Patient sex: M
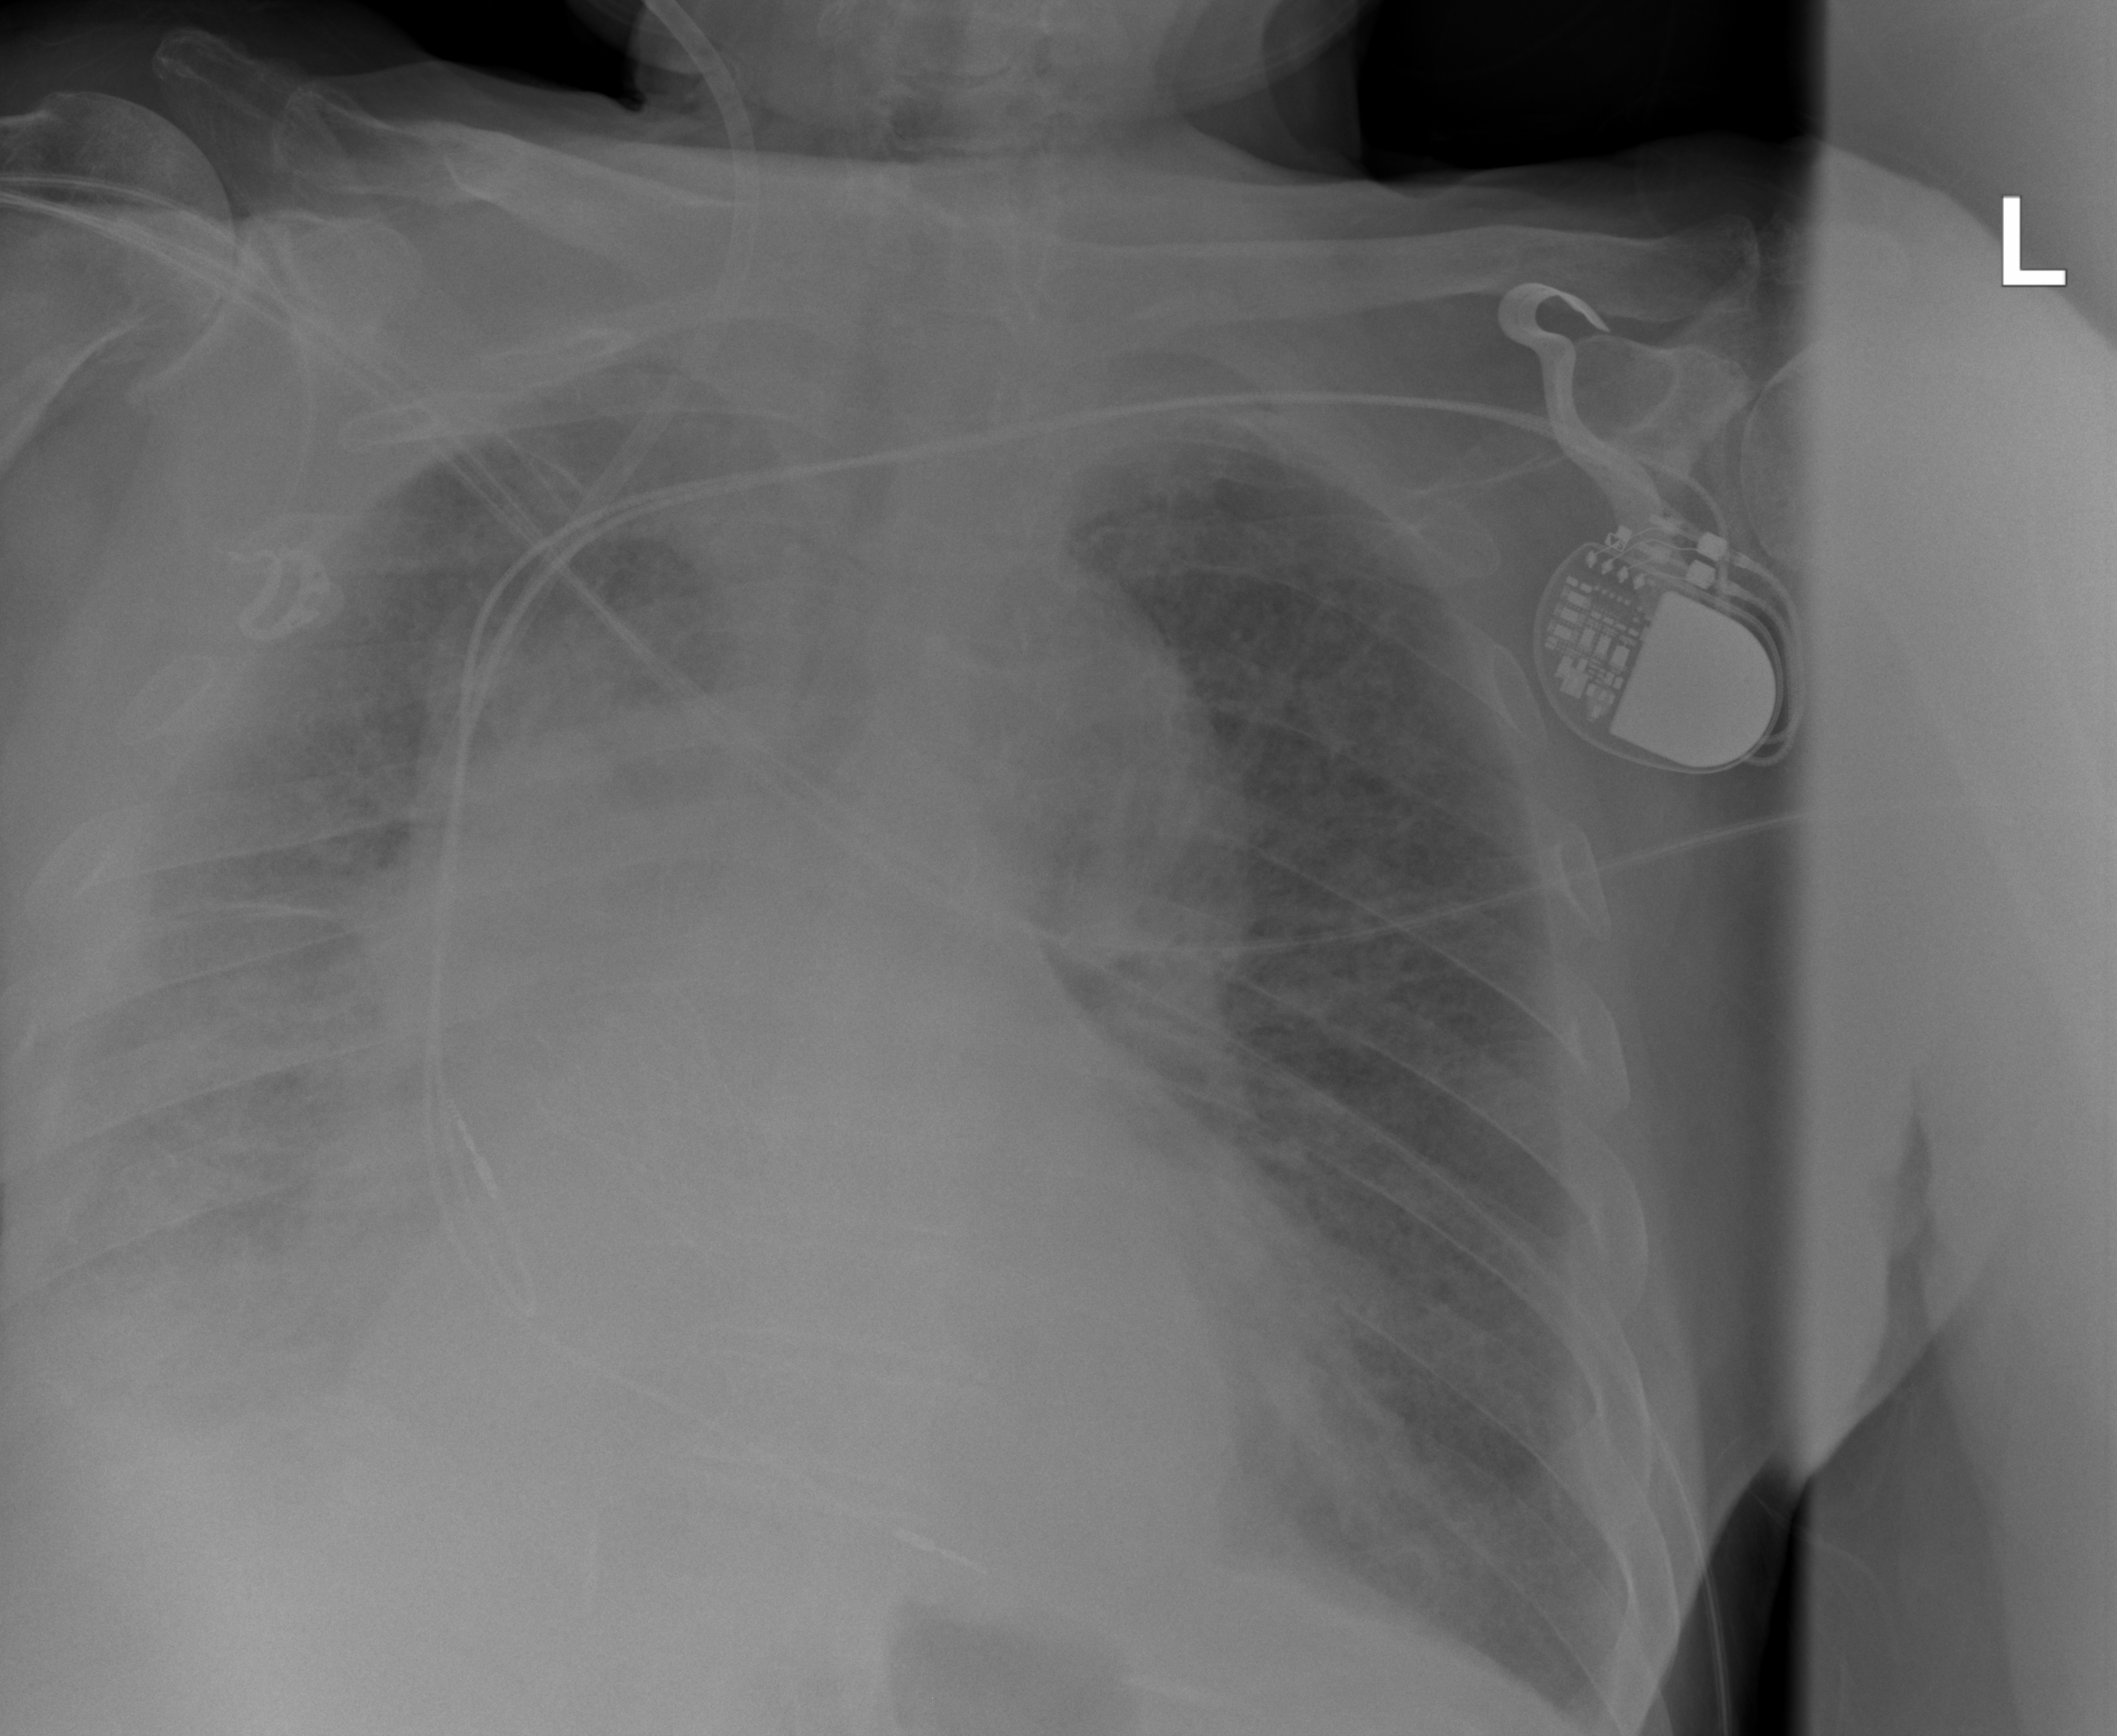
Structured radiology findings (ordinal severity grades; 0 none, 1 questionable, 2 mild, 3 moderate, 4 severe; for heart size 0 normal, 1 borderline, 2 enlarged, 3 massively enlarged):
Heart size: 2
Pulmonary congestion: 3
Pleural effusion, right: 3
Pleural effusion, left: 0
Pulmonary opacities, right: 3
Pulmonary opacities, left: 2
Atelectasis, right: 3
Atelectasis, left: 2